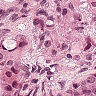
Metastatic tissue present: yes